Field crop: tomato
Growth stage: 1
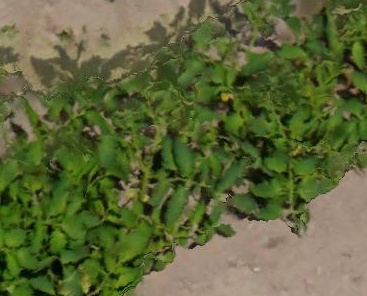
Species: tomato